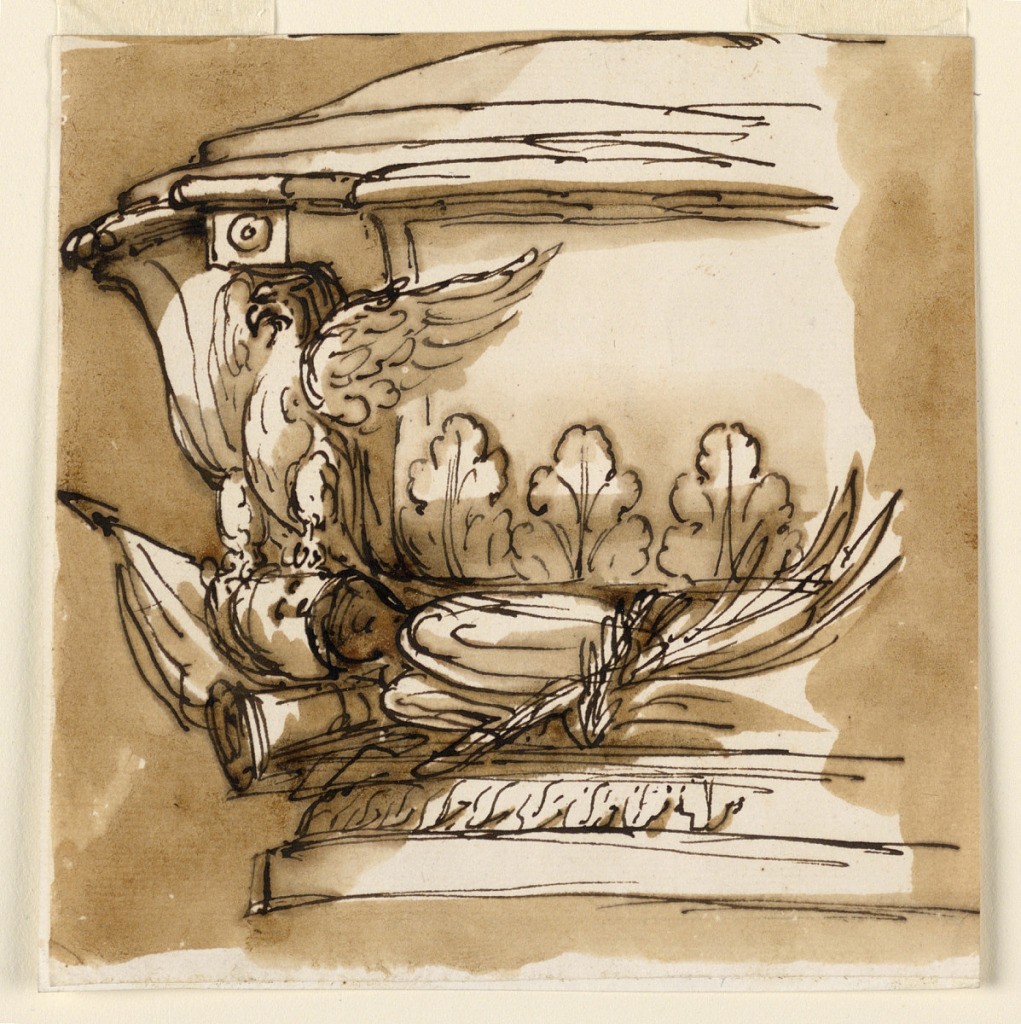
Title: Sarcophagus
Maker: Giuseppe Barberi, Italian, 1746–1809
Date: ca. 1780
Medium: Pen and brown ink, brush and brown wash on lined off-white laid paper
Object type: Drawing
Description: At the upper edge are strokes belonging to -1267. The left half of the elevation is shown. A bathtub form with a cover supported by a base, with a trophy of arms in front of its upper molding. A displayed eagle supports a bracket. Colored background.